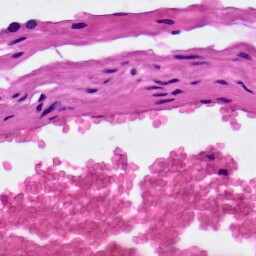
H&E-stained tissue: Lung